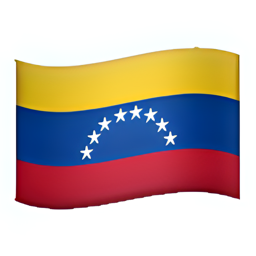
Name: flag for venezuela
Emoji: 🇻🇪
Group: Flags
Sub-group: country-flag